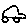
Label: car